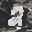
Label: 2